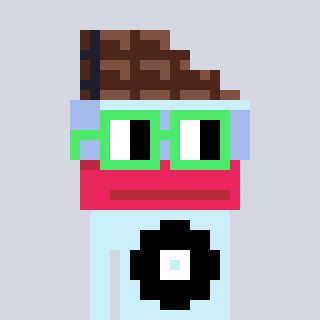
a pixel art character with square light green glasses, a chocolate-shaped head and a cold-colored body on a cool background